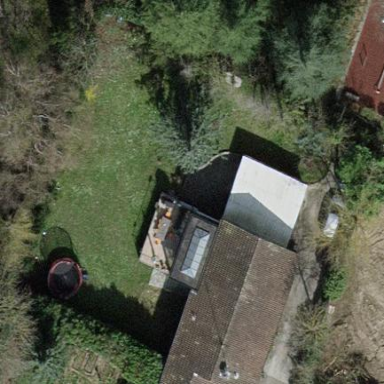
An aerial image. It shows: Garden enclosed by fence.